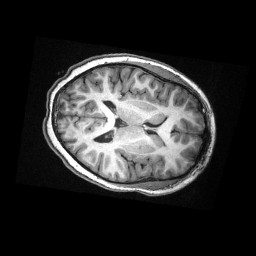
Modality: T1w
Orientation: axial
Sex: female